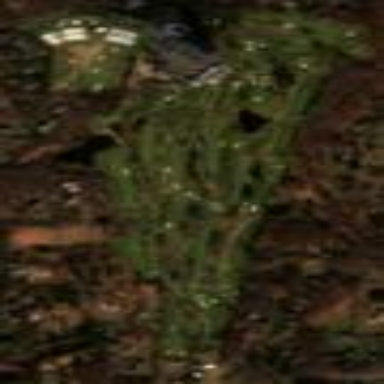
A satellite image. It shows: Golf course surrounded by greenery.